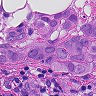
Metastatic tissue present: yes